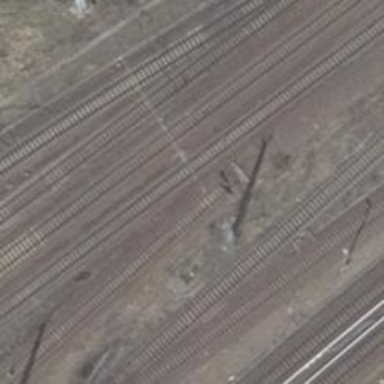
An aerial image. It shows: Disused railway line with electrified contact lines.